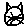
Label: cat